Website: lowes
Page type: billing-address
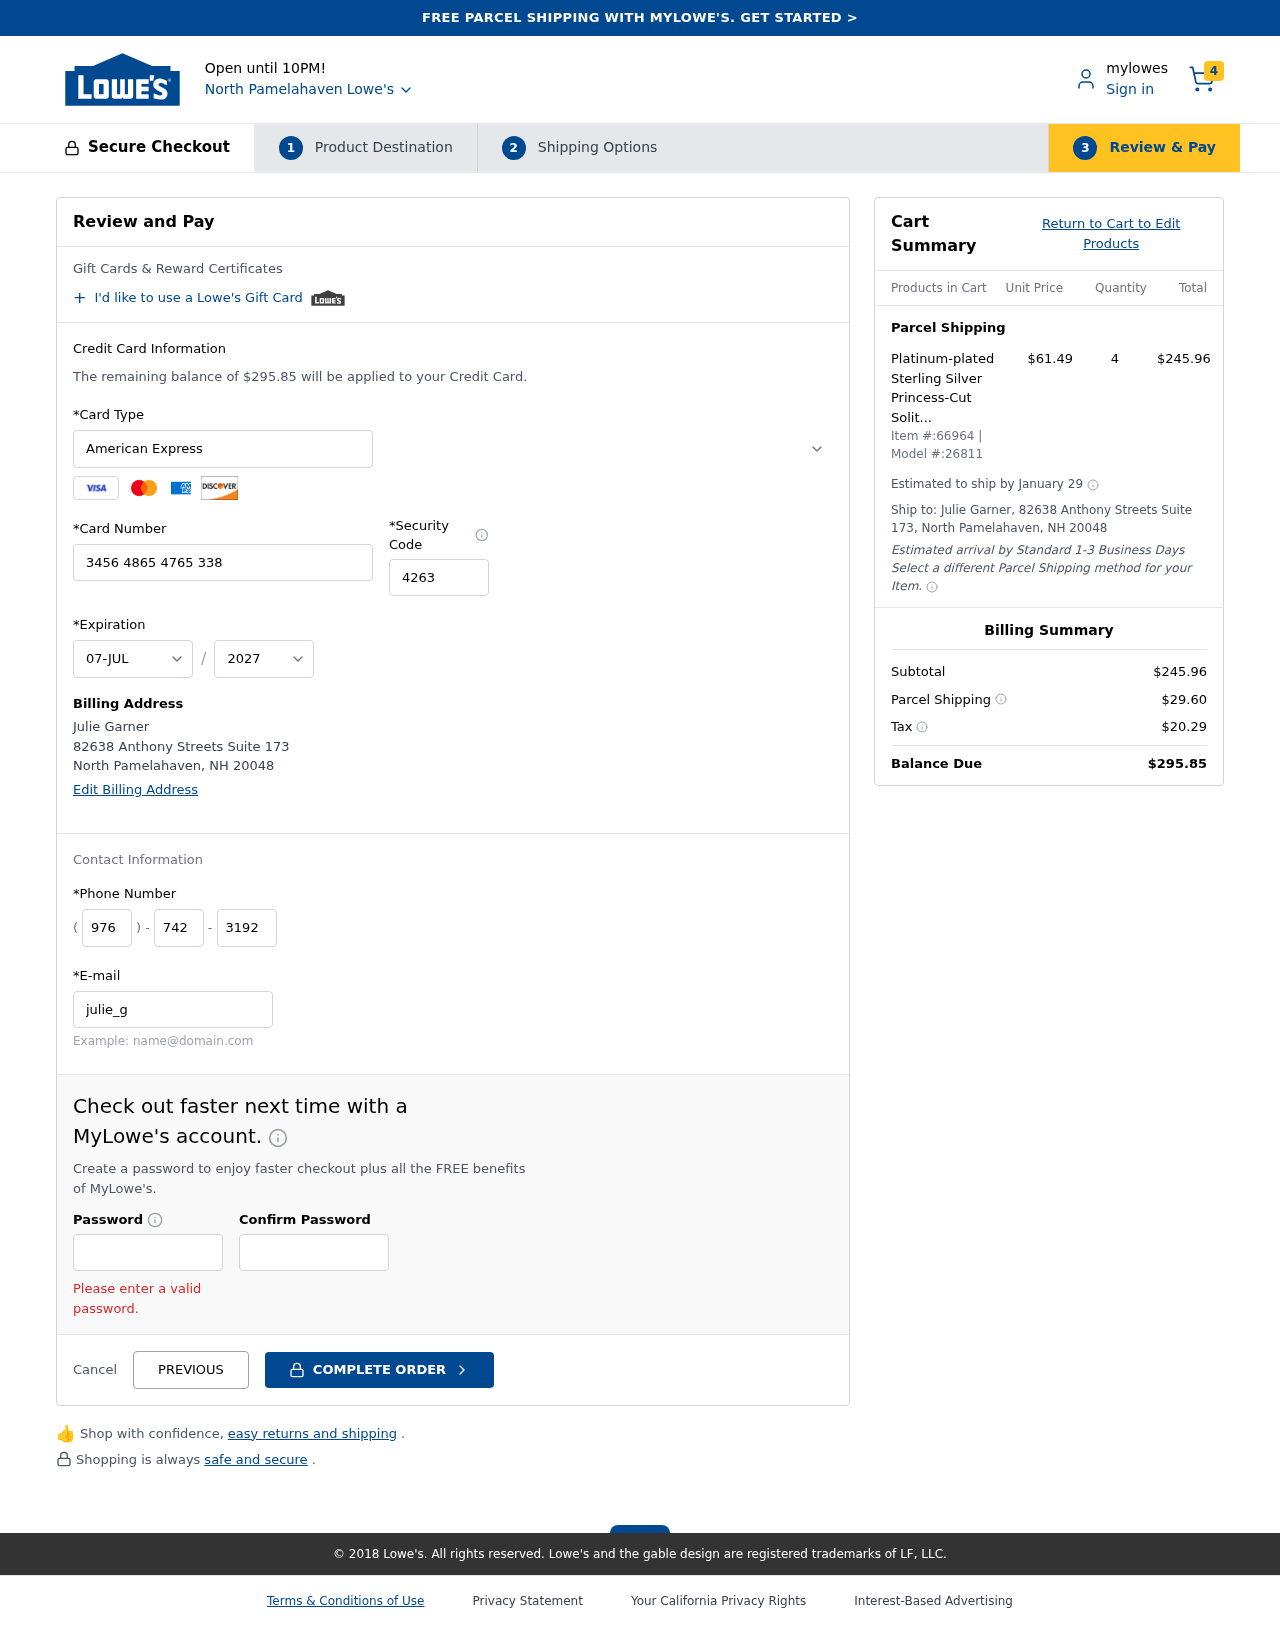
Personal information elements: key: PII_CARD_CVV
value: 4263
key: PII_CARD_EXPIRY_MONTH
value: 07
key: PII_CARD_EXPIRY_YEAR
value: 27
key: PII_CARD_NUMBER
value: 3456 4865 4765 338
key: PII_CARD_TYPE
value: American Express
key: PII_CITY
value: North Pamelahaven
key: PII_CITY_STATE_ZIP
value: North Pamelahaven, NH 20048
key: PII_EMAIL
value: julie_garner@gmail.com
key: PII_FULLNAME
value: Julie Garner
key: PII_PHONE_AREA
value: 976
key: PII_PHONE_PREFIX
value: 742
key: PII_PHONE_SUFFIX
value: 3192
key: PII_STREET
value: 82638 Anthony Streets Suite 173
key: PII_FULLNAME2
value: Julie Garner
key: PII_STATE_ABBR
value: NH
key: PII_POSTCODE
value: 20048
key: PII_POSTCODE_FULL
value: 20048
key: PII_CITY_STATE
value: North Pamelahaven, NH
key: PII_POSTCODE_NUMERIC
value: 20048
Product elements: key: PRODUCT1_NAME
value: Platinum-plated Sterling Silver Princess-Cut Solitaire Ring made with Swarovski Zirconia (3 cttw), S
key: PRODUCT1_PRICE
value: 61.49
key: PRODUCT1_QUANTITY
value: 4
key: PRODUCT_ITEM_NUMBER
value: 66964
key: PRODUCT_MODEL_NUMBER
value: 26811
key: PRODUCT1_LINE_TOTAL
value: $245.96
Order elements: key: ORDER_NUM_ITEMS
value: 4
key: ORDER_TOTAL
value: $295.85
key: ORDER_SHIPPING_DATE
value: January 29
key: ORDER_SUBTOTAL
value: $245.96
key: ORDER_SHIPPING_COST
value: $29.60
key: ORDER_TAX
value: $20.29